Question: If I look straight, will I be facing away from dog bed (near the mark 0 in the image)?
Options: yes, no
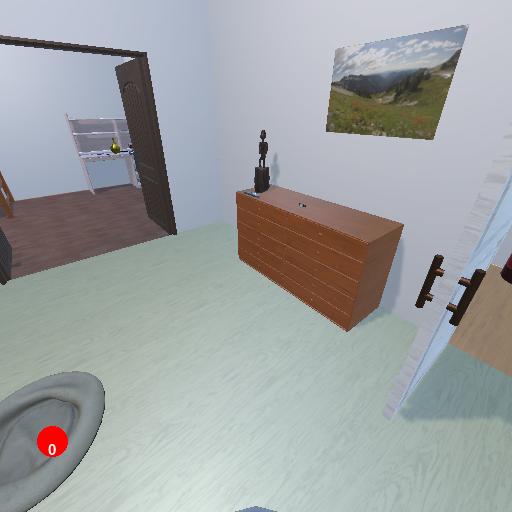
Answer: yes